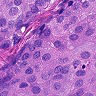
Metastatic tissue present: yes